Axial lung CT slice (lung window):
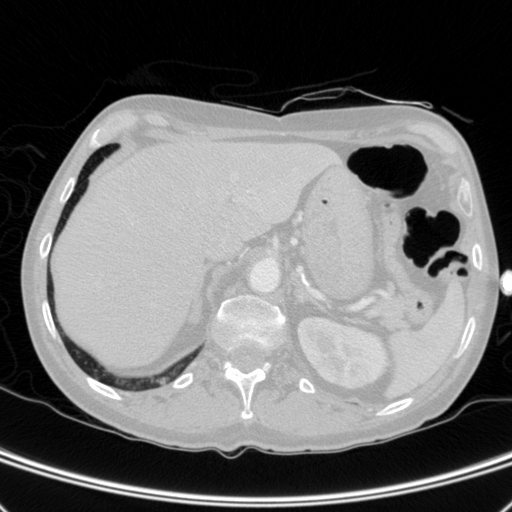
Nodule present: no